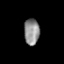
Tissue: prostate
Cell type: T cells
Senescence score: 0.2752
Nuclear area (px): 391
Mean DAPI intensity: 143.824